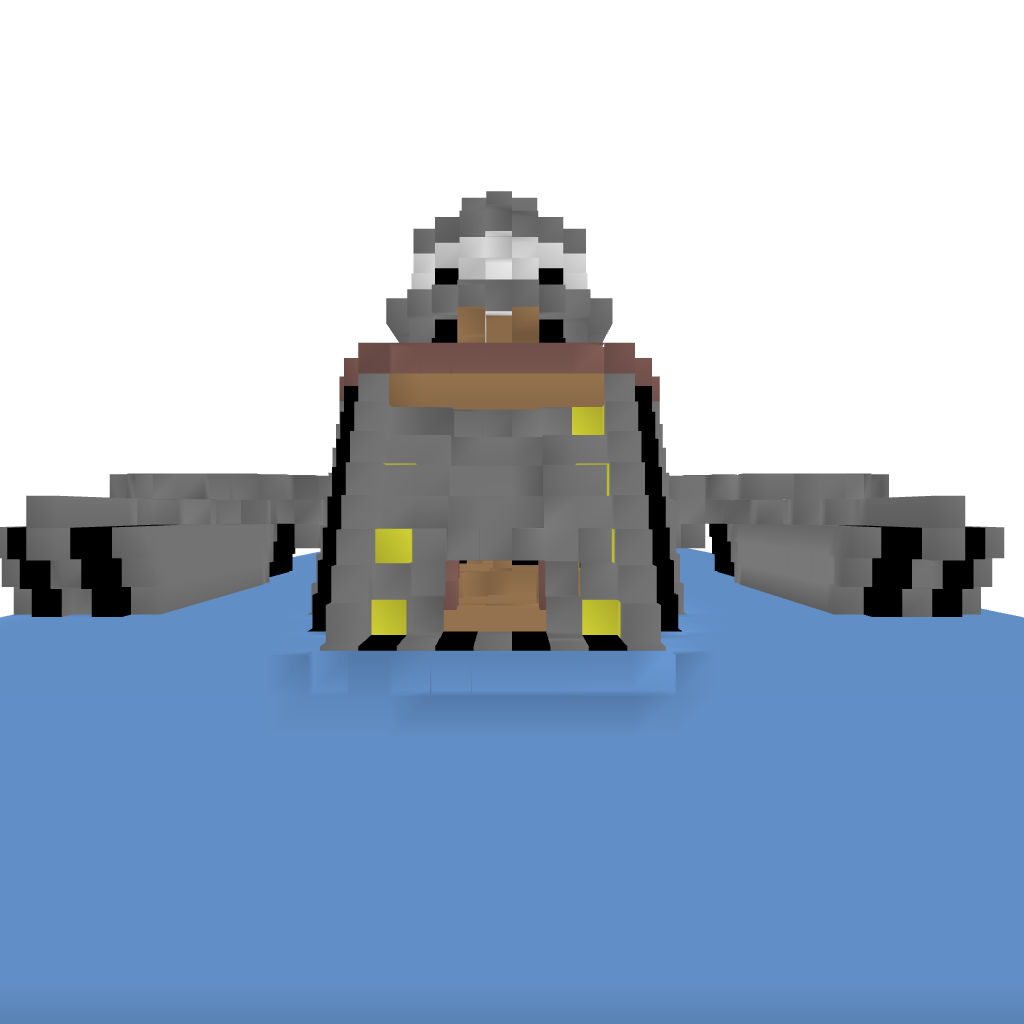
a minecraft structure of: Yacht good quality